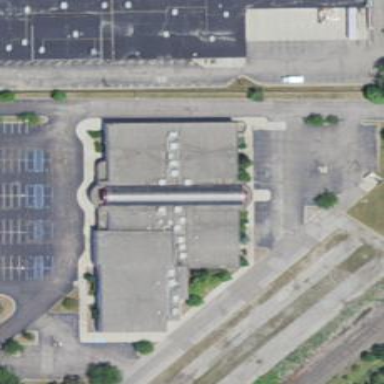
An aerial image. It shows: Building.